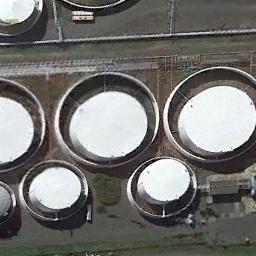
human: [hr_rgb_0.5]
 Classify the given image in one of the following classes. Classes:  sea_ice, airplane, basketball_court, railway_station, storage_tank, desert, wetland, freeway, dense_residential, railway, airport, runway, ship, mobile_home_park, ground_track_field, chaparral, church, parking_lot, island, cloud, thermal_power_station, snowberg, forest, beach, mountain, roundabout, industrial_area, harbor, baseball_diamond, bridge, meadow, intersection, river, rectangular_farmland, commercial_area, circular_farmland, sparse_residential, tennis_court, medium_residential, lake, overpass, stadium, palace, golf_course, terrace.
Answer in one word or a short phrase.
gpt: storage_tank